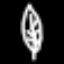
Label: leaf